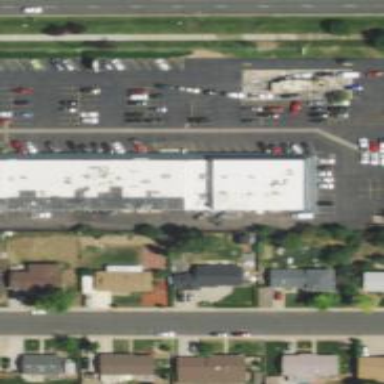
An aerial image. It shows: Car rental facility.